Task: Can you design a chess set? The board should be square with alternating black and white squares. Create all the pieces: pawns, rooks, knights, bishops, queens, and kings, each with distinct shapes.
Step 3797:
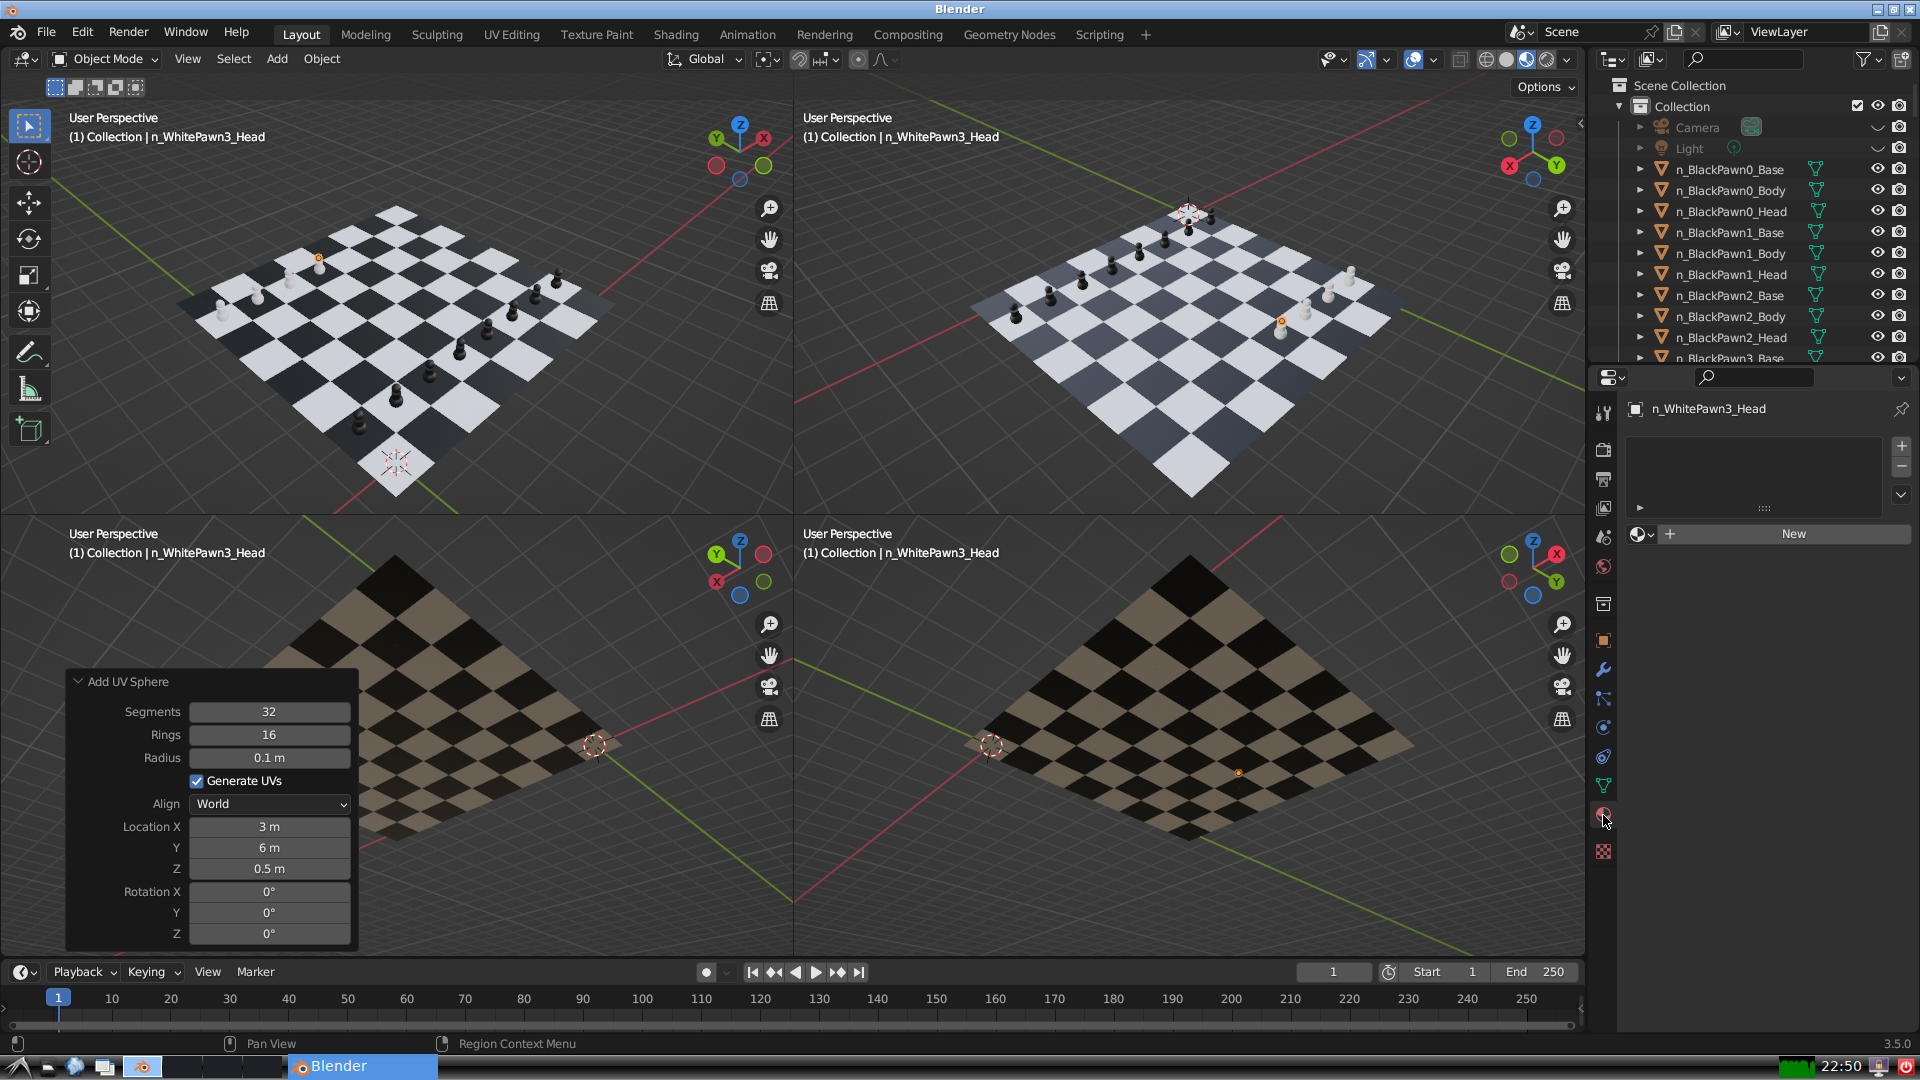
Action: {"mouse_move": [1636, 534]}